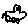
Label: car